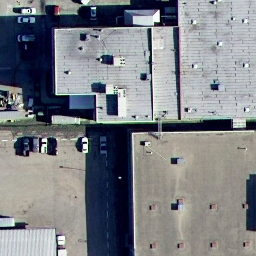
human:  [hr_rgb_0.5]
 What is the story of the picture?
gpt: buildings